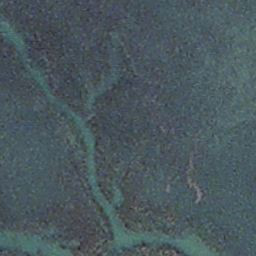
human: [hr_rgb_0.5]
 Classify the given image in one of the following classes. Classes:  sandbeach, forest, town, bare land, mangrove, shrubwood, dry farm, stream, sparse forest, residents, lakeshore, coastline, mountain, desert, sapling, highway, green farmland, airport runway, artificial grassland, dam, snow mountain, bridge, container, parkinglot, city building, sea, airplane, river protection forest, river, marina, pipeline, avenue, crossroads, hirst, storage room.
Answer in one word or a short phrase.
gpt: stream